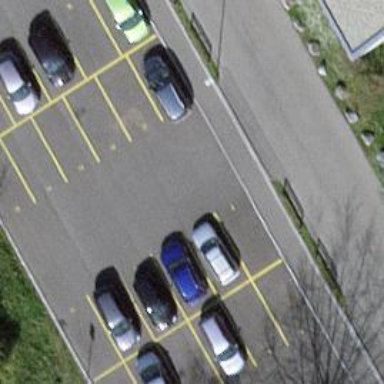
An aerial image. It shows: Concrete parking aisle as service road.